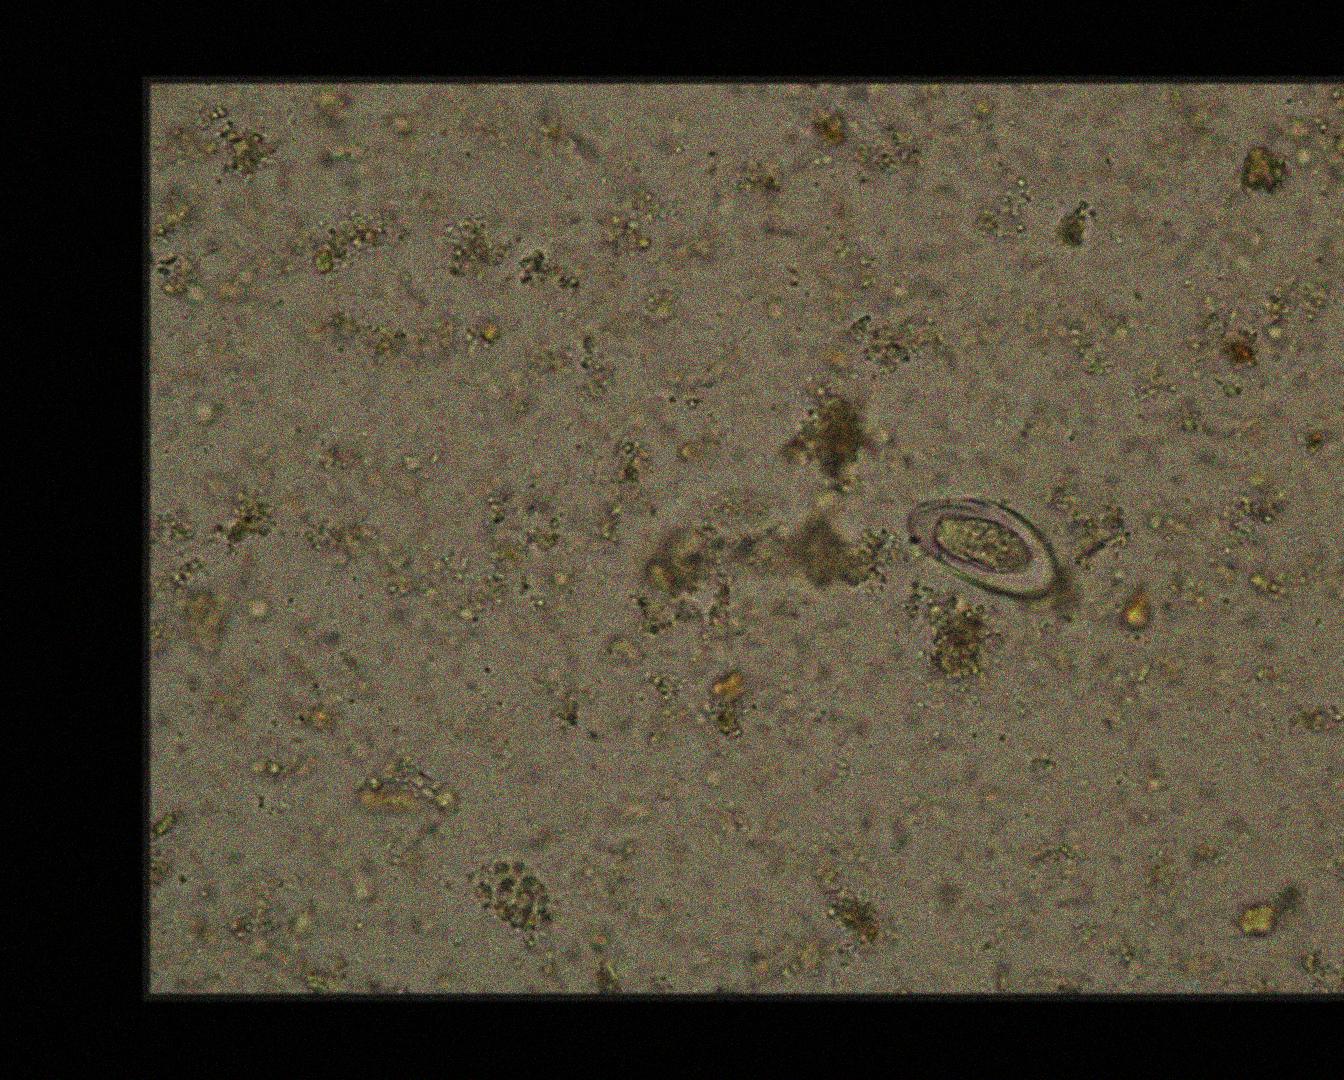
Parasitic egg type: Enterobius vermicularis